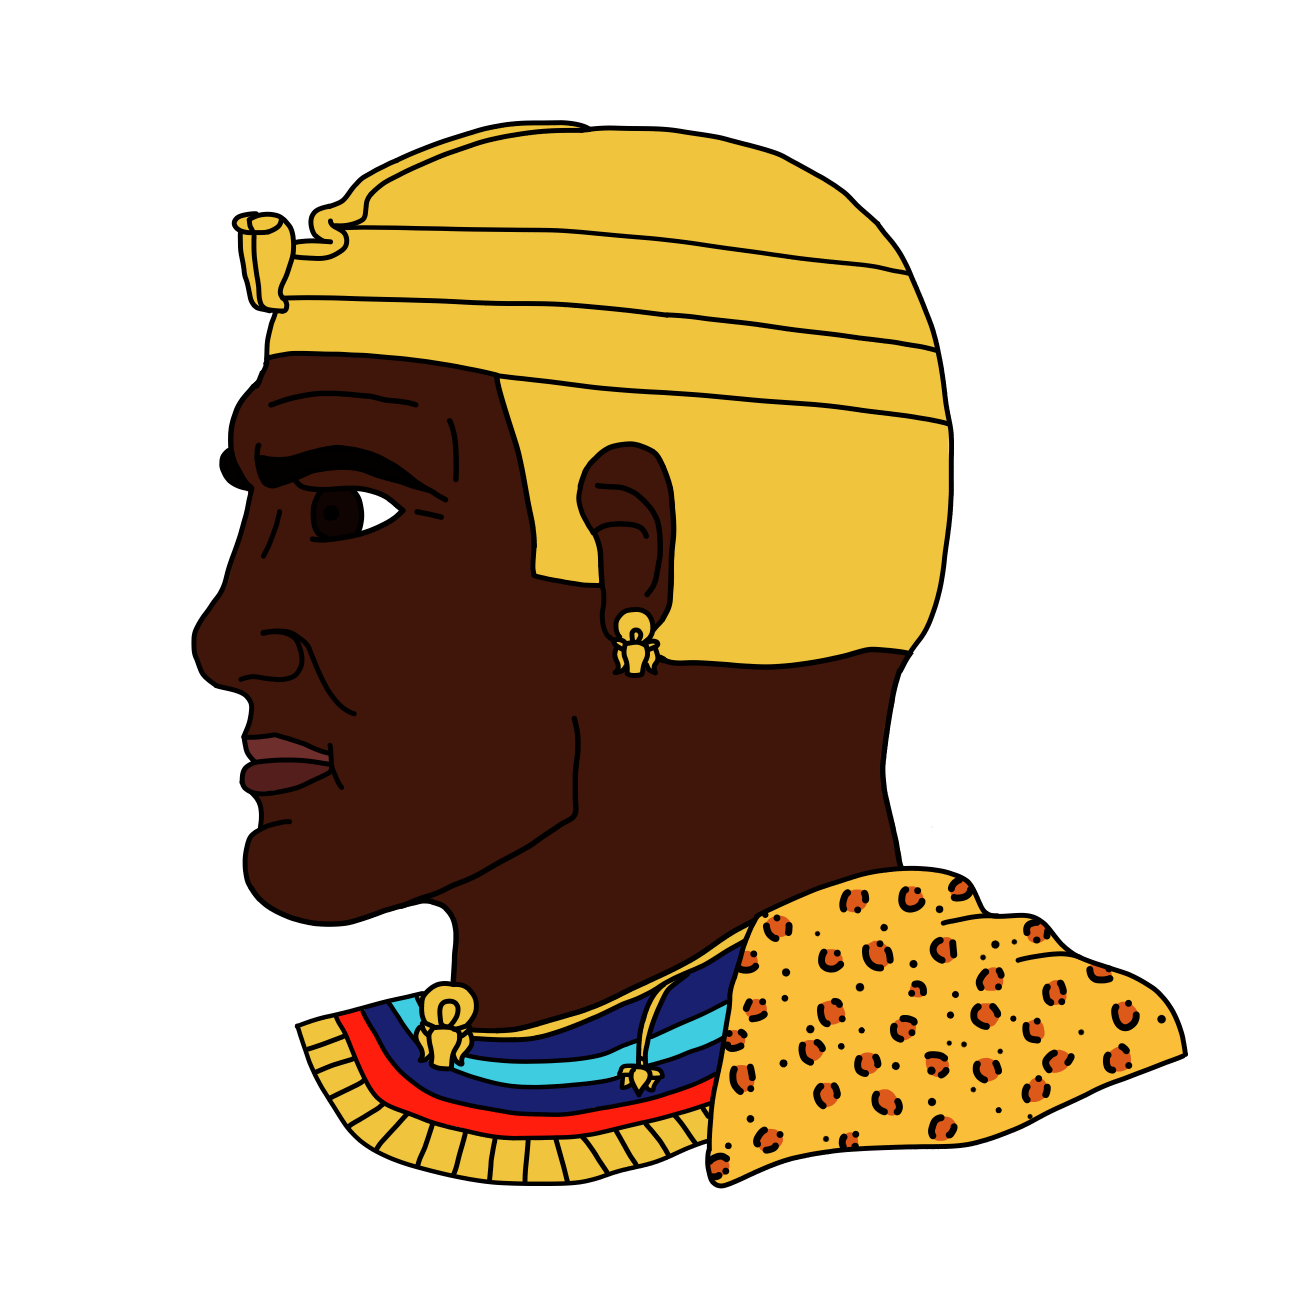
Label: 4_Yes_Chad